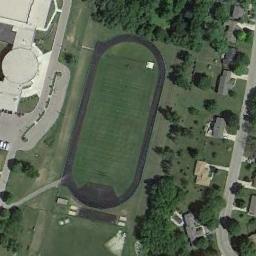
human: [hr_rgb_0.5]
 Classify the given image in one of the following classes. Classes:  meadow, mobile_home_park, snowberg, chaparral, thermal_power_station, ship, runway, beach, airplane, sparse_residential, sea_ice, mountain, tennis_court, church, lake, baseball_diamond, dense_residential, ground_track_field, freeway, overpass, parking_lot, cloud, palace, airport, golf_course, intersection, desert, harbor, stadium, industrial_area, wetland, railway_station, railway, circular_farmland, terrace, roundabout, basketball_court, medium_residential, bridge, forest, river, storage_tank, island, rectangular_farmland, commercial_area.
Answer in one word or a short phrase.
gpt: ground_track_field